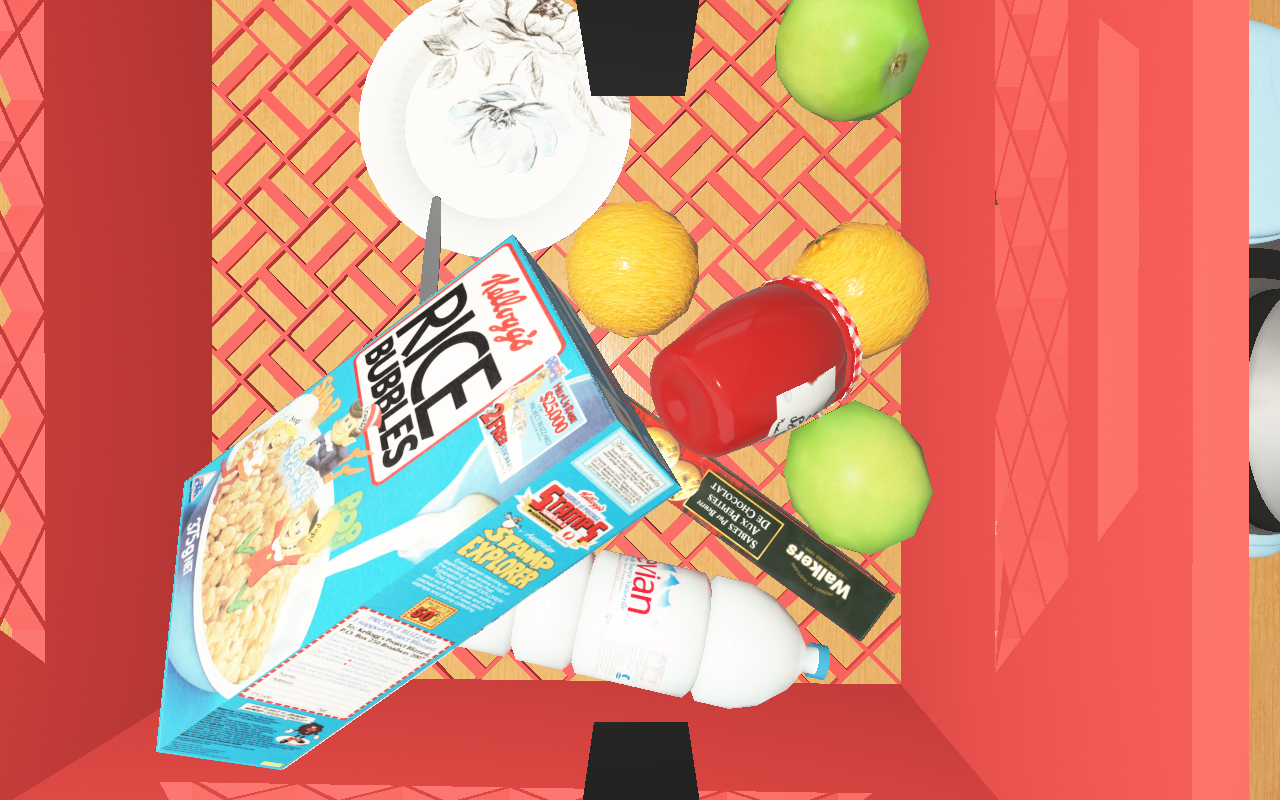
Objects in the scene:
carafe
water bottle
apple
apple
orange
orange
spoon
plate
glass
wineglass
jam jar
cereal box
biscuit box